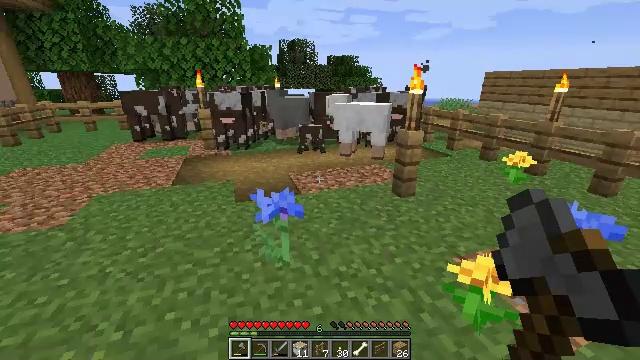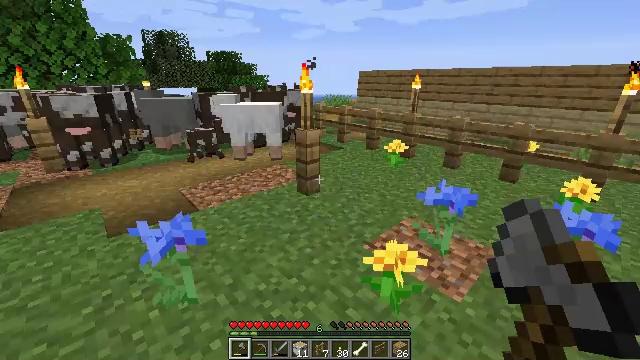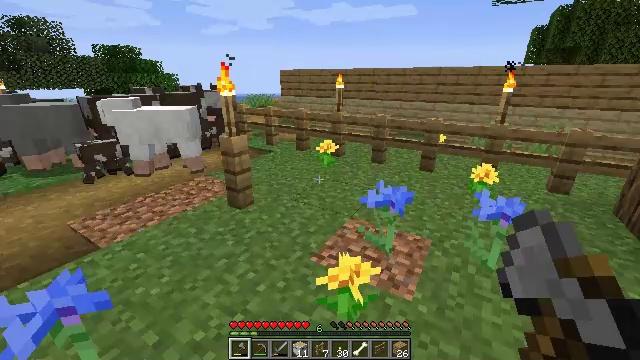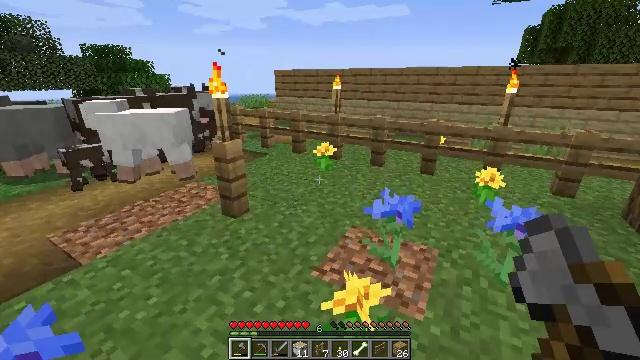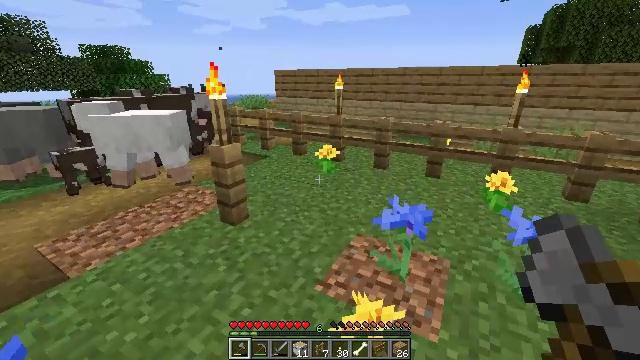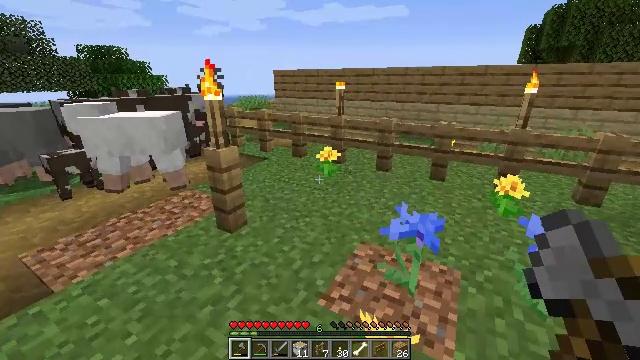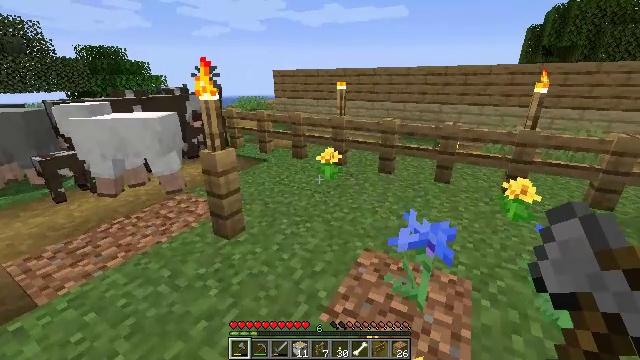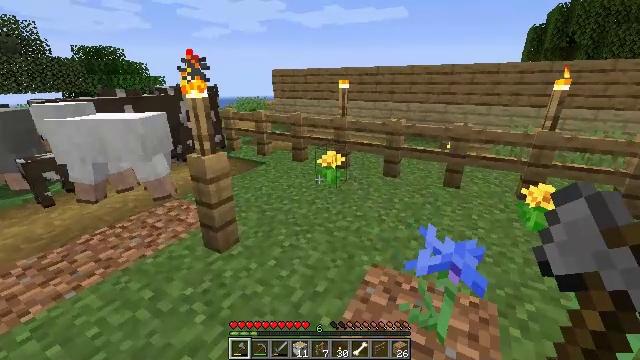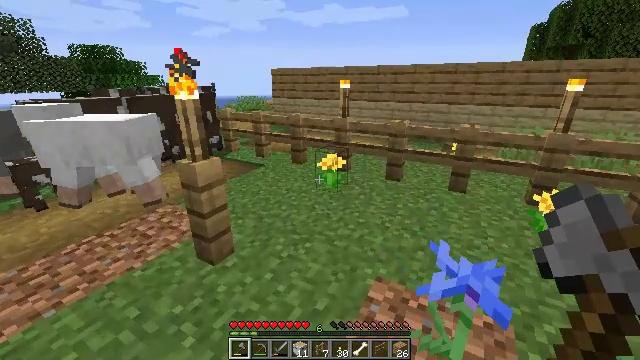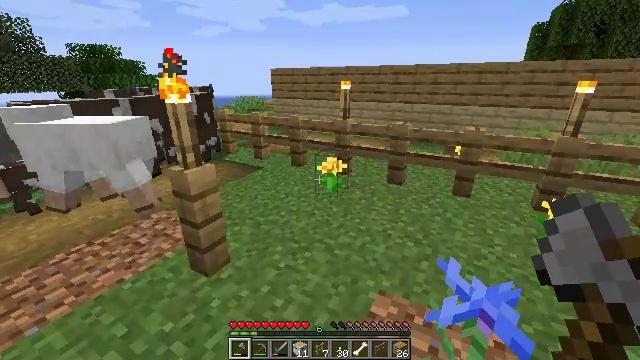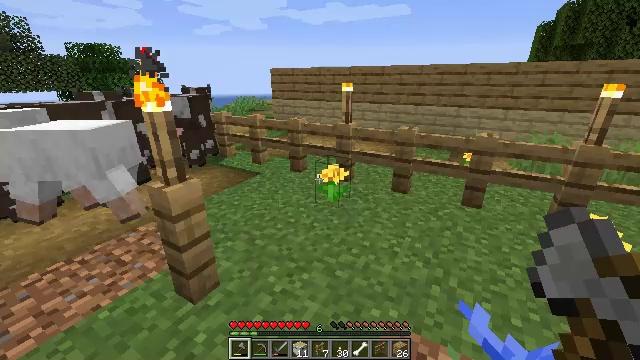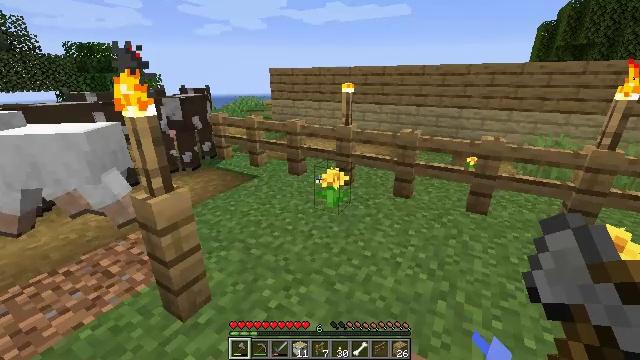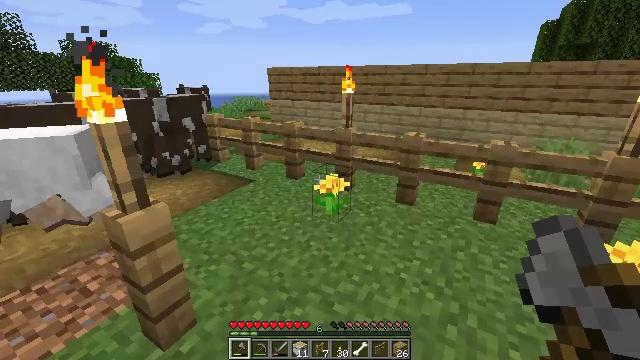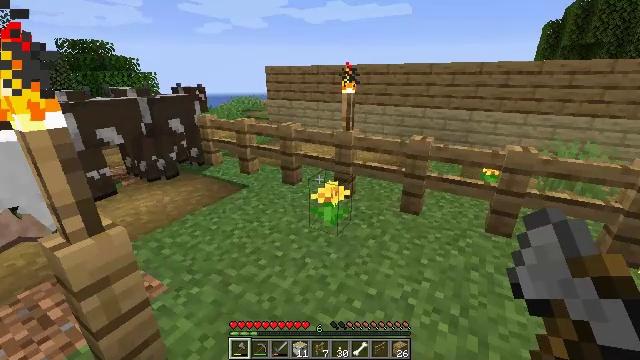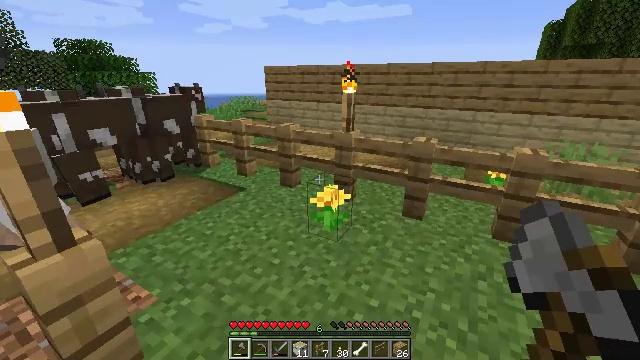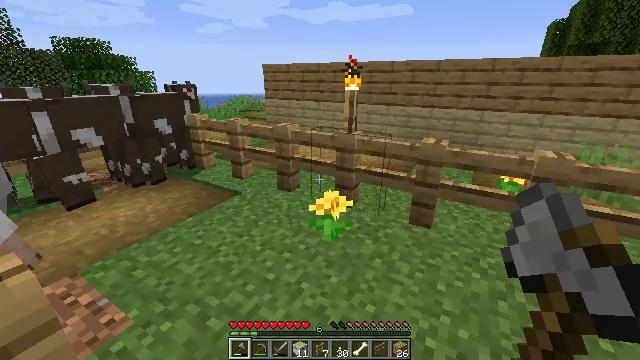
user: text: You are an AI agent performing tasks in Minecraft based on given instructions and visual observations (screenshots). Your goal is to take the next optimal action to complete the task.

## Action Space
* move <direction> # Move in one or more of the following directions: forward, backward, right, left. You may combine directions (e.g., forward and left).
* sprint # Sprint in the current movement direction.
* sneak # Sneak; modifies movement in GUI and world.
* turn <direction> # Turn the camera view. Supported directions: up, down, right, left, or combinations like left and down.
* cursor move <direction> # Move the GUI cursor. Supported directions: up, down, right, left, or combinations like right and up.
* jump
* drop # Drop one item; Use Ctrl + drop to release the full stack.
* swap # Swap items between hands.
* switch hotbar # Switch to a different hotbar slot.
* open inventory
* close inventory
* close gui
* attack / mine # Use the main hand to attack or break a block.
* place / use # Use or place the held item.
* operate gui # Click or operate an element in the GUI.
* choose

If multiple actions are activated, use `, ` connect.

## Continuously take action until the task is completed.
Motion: motion action
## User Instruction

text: Mine the oak fence from the structure.
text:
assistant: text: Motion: move forward, turn right
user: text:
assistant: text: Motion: move forward, turn right
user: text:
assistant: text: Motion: move forward, turn right
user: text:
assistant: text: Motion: move forward
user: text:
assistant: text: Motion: move forward
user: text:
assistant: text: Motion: move forward
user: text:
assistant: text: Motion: move forward
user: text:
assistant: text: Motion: move forward
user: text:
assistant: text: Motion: move forward
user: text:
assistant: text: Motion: move forward
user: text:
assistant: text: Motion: move forward
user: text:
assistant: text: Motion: move forward
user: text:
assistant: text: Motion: move forward
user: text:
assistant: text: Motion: move forward
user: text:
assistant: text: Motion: move forward
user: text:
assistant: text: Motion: move forward, turn left
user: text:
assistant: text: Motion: move forward, turn left
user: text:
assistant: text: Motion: move forward, turn left
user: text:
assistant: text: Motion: move forward, turn left
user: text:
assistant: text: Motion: move forward, turn left
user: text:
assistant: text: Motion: move forward, turn left
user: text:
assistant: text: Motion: move forward, turn left
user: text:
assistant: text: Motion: move forward, turn left
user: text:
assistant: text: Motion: move forward, turn left
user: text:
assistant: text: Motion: move forward, turn left
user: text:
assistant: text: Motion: move forward, turn left
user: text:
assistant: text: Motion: move forward, turn left
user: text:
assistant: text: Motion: move forward, turn left
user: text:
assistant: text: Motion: move forward, turn left
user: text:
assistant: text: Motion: move forward, turn left